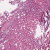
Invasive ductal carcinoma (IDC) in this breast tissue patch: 1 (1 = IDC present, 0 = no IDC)